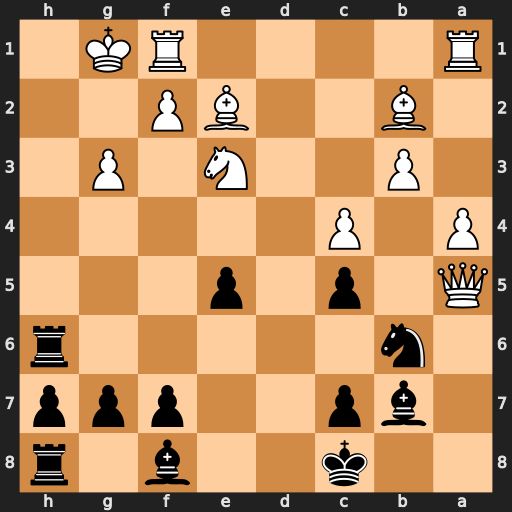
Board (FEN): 2k2b1r/1bp2ppp/1n5r/Q1p1p3/P1P5/1P2N1P1/1B2BP2/R4RK1
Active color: b
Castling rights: -
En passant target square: -
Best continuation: Rh1#